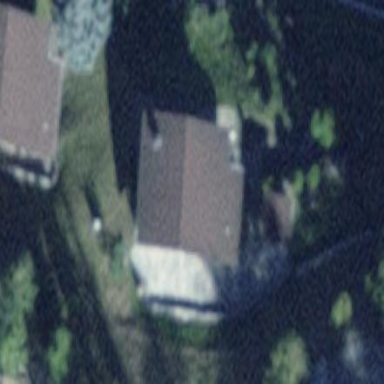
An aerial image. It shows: Simple house.